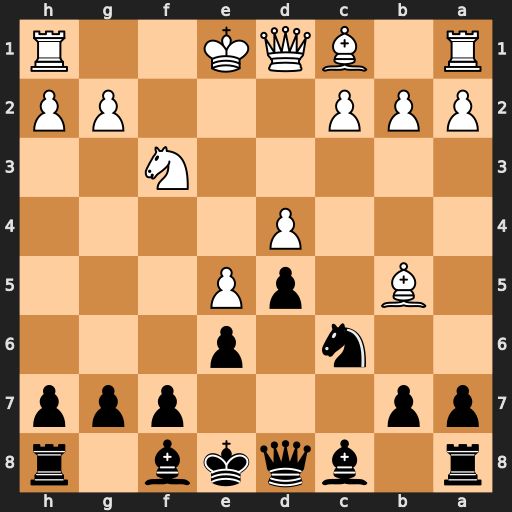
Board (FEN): r1bqkb1r/pp3ppp/2n1p3/1B1pP3/3P4/5N2/PPP3PP/R1BQK2R
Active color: b
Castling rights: KQkq
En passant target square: -
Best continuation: Qa5+ c3 Qxb5